Aerial crown-view tile of a tropical tree (Barro Colorado Island, Panama), acquired 20250414:
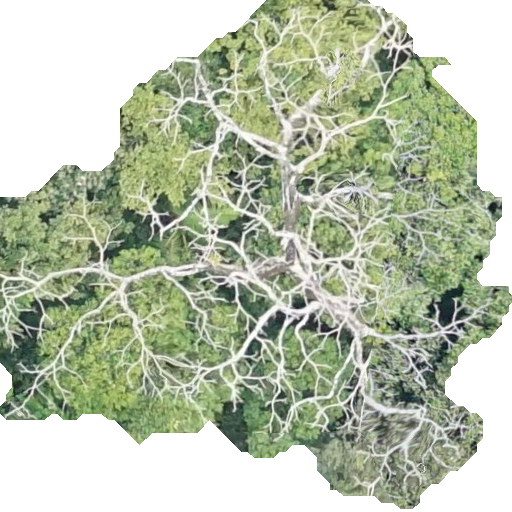
Species: Pseudobombax septenatum
GBIF accepted scientific name: Pseudobombax septenatum
Crown area: 276.145 m²